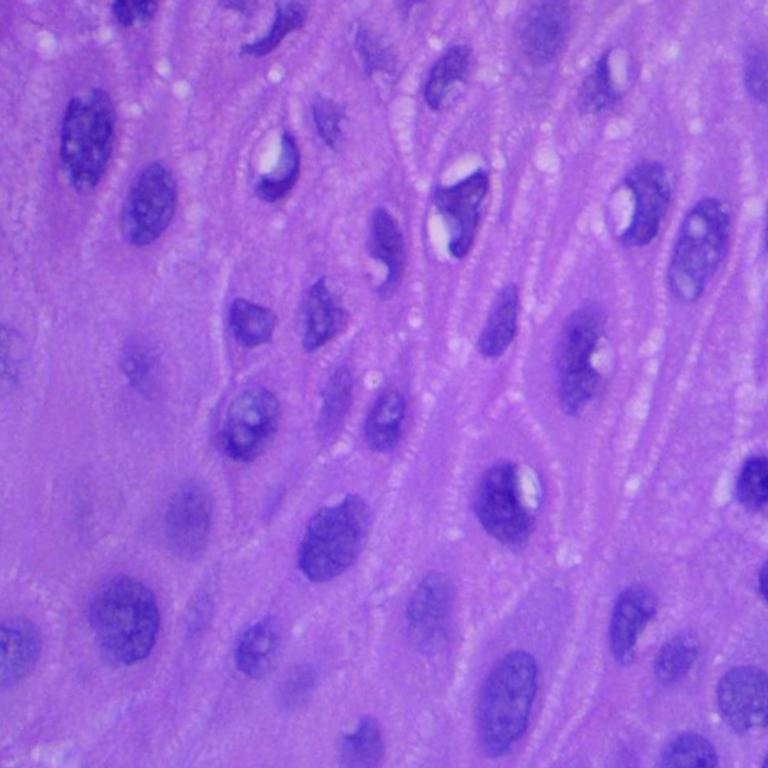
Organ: lung
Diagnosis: squamous carcinomas